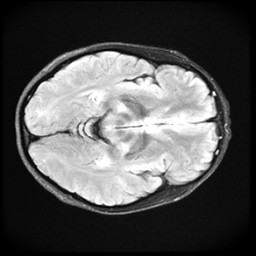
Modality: FLAIR
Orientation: axial
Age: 29
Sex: female
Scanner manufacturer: ge
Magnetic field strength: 3 T
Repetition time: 11 s
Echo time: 0.1497 s